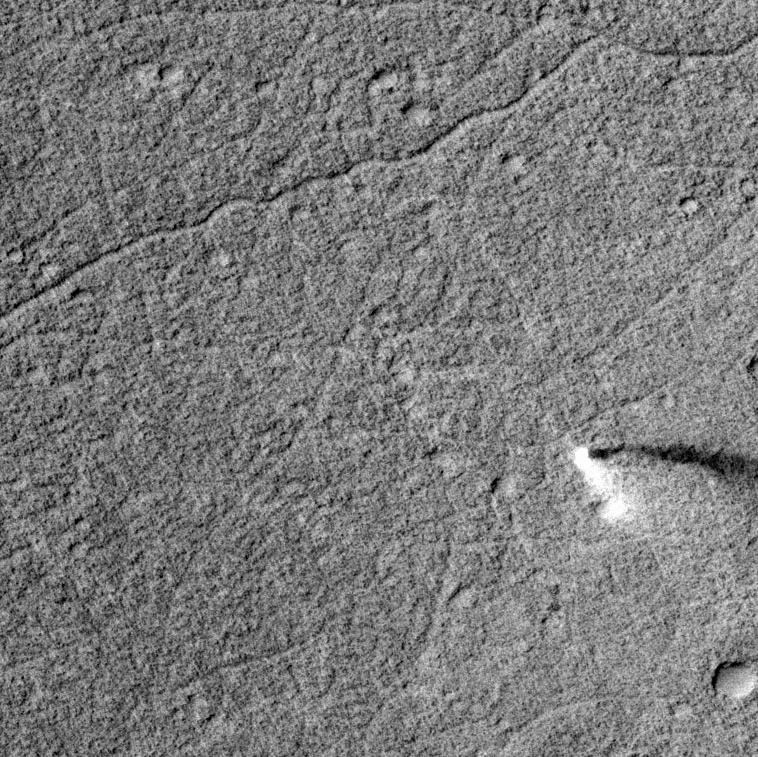
Label: dustdevil